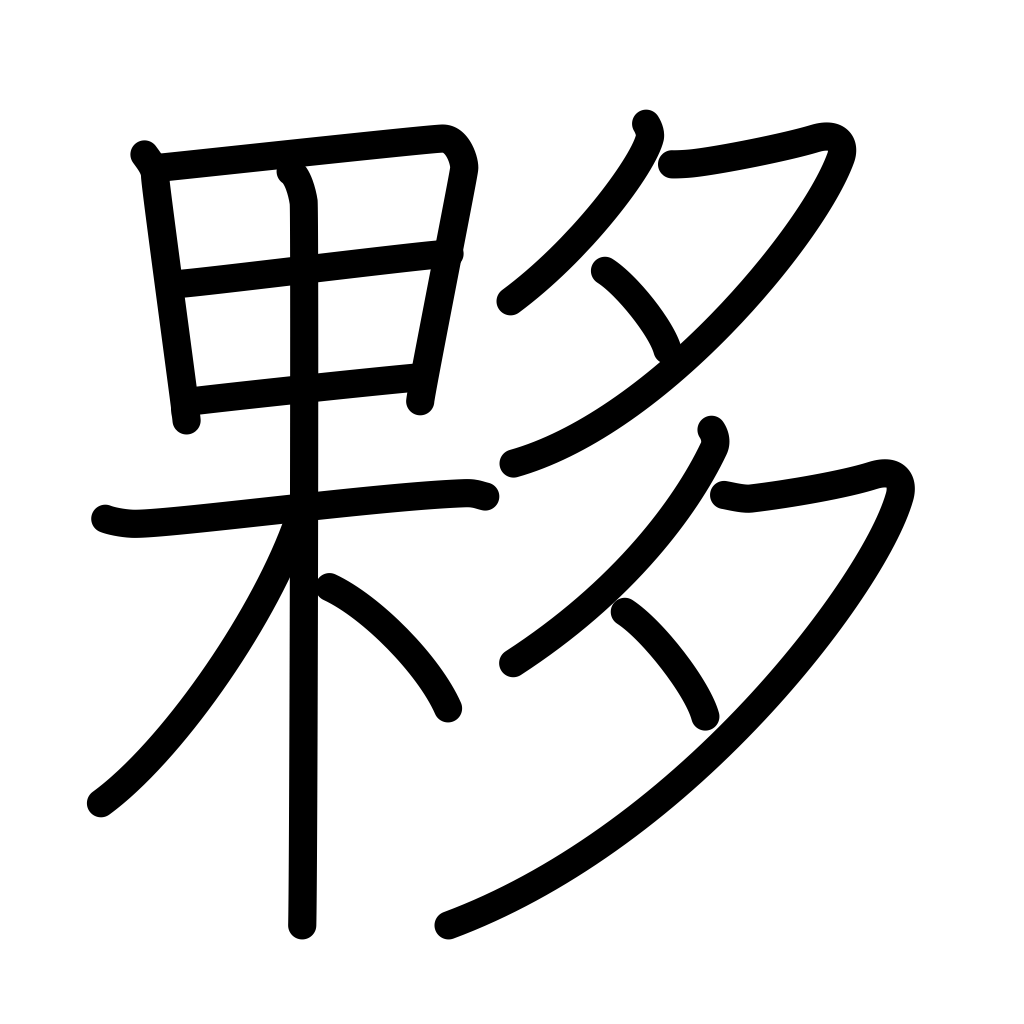
Meaning: immense, tremendous